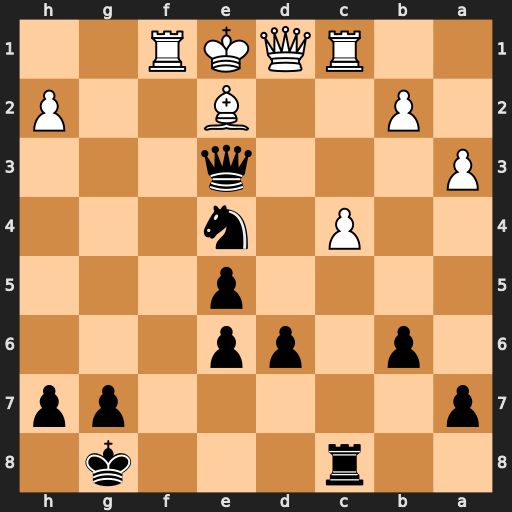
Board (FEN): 2r3k1/p5pp/1p1pp3/4p3/2P1n3/P3q3/1P2B2P/2RQKR2
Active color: b
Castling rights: -
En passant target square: -
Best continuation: Rf8 Rxf8+ Kxf8 Qd3 Qxc1+